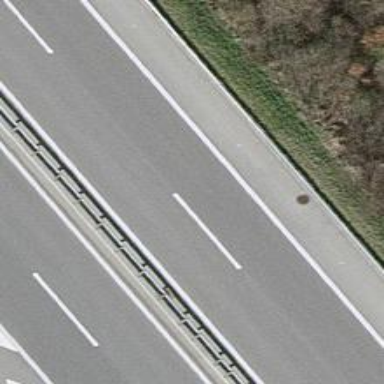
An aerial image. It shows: Motorway.